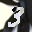
Label: 3